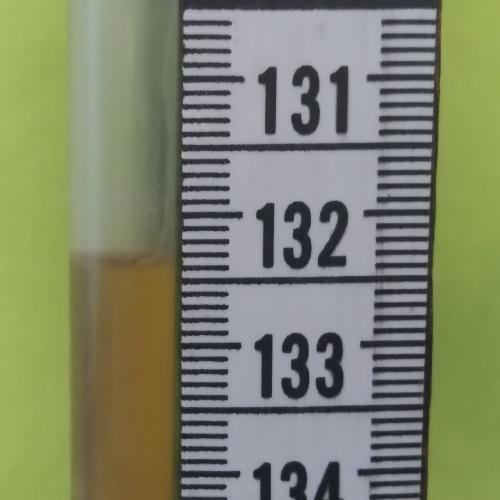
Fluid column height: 132.3 cm